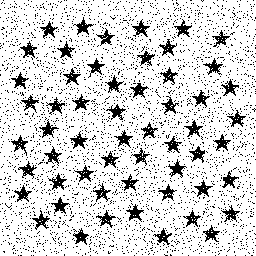
Squares: 0
Triangles: 0
Stars: 56
Total shapes: 56